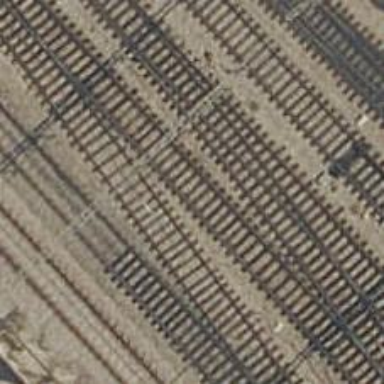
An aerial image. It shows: Railway track with contact line for electrification.